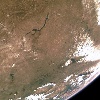
Label: land